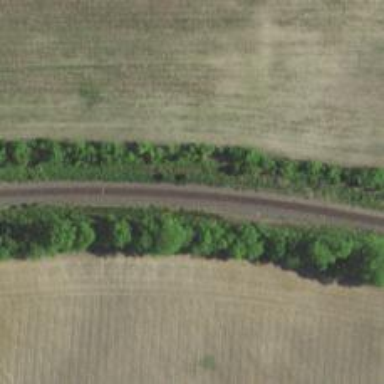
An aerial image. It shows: Railway track.